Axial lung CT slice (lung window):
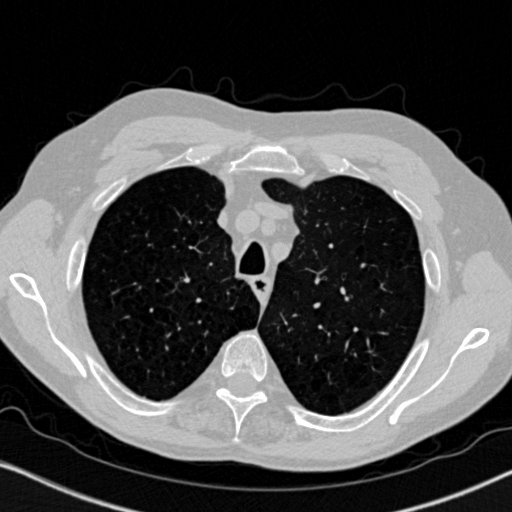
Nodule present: no